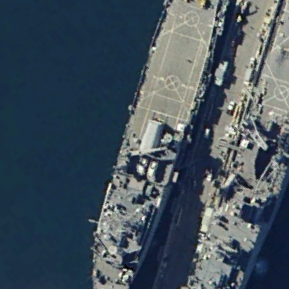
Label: combat